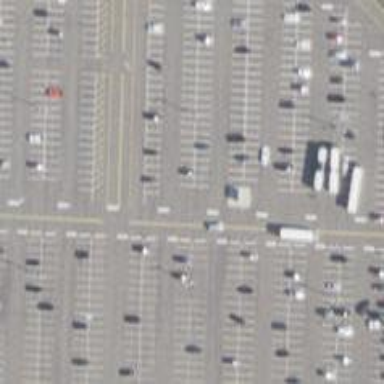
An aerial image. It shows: Parking area with asphalt surface.